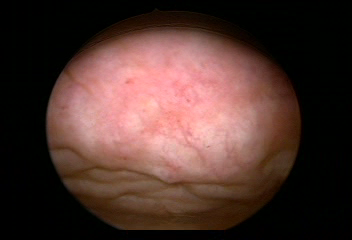
Modality: WLC
Class: Normal mucosa
Bladder cancer association: No